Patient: sex F, age 56
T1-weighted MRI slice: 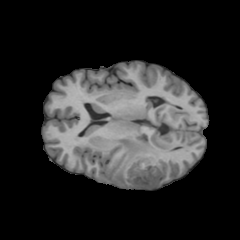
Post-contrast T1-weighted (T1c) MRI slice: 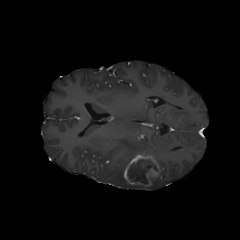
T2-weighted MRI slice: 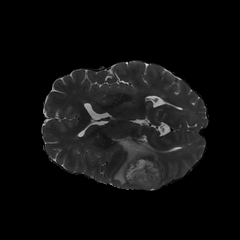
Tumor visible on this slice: yes
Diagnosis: Glioblastoma, IDH-wildtype
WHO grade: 4